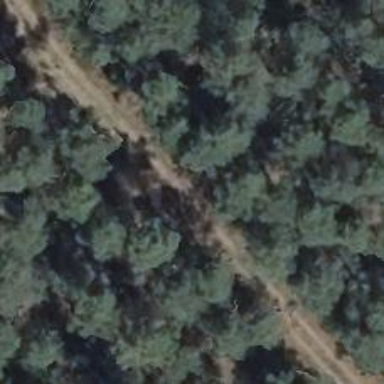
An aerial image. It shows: Sandy track road with grade3 tracktype.